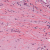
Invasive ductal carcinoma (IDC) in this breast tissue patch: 1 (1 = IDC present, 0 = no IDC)